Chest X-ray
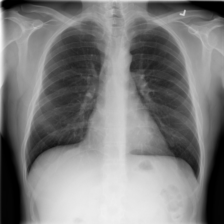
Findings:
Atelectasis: negative
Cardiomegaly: negative
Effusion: negative
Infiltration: negative
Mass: negative
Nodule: negative
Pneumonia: negative
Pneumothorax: negative
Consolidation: negative
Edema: negative
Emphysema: negative
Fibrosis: negative
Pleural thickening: negative
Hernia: negative